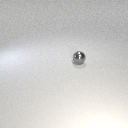
small gray metal sphere